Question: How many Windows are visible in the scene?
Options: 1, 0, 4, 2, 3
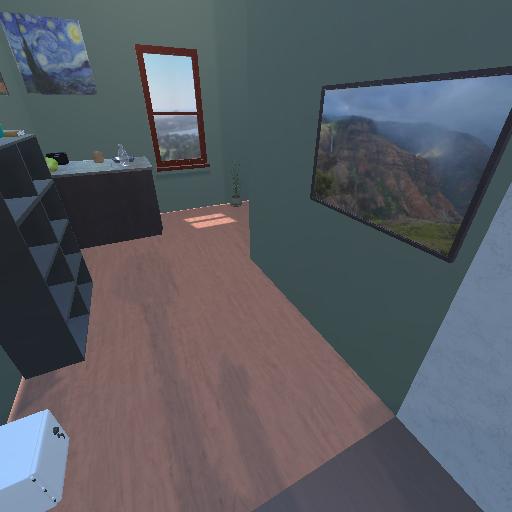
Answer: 1